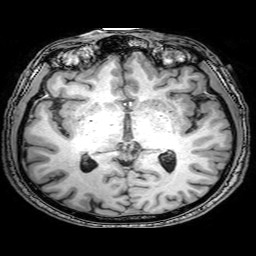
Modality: T1w
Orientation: coronal
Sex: male
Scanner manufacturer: philips
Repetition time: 0.008061 s
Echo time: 0.00369 s